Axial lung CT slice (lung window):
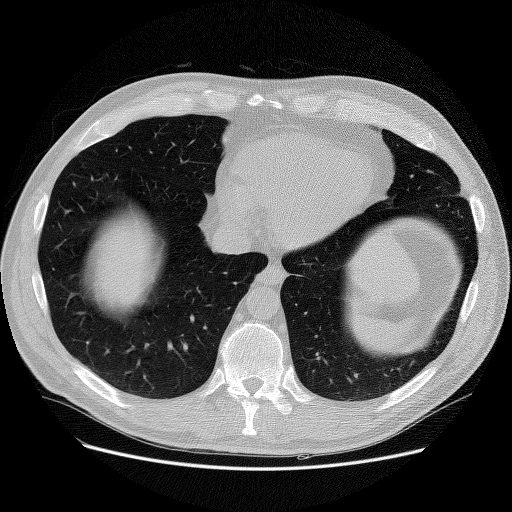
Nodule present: no